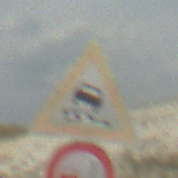
Verkehrszeichen: SchleuderOderRutschgefahr
Zusatzzeichen unten: VerbotUeberholenEinspurigeFahrzeuge
Umgebung: Outdoor, Beach
Tageszeit: MorningAfternoon
Wetter: PartlyCloudy
Licht: Natural
Jahreszeit: NotSpecified
Kontrast: HighContrast